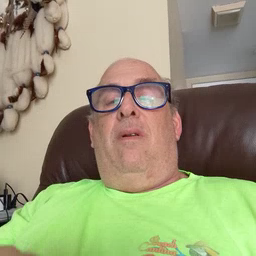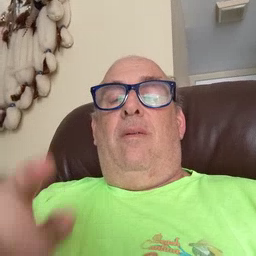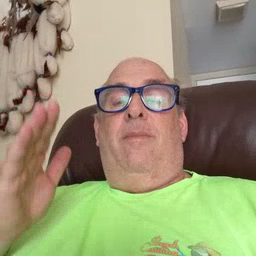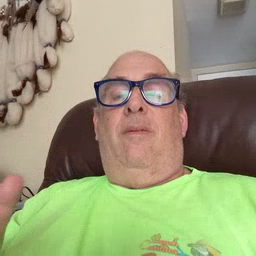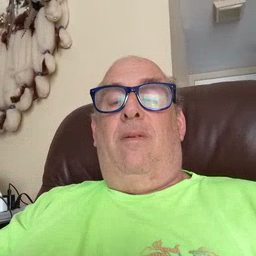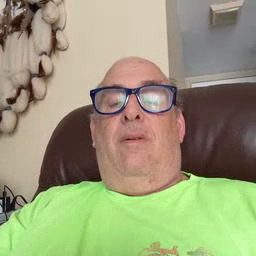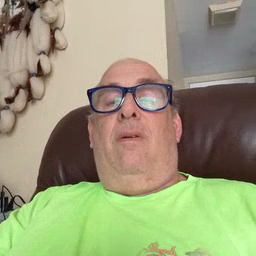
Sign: beside